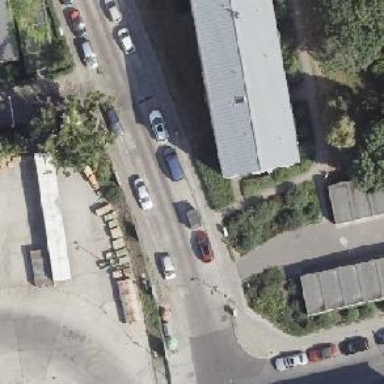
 with lane on the left and half on the kerb on the right."